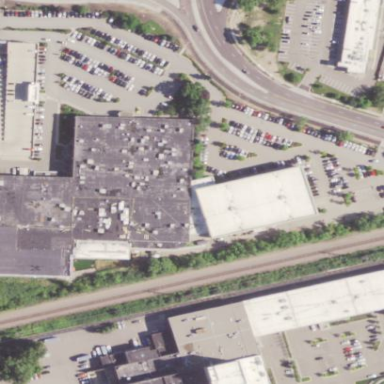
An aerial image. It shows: Commercial area.